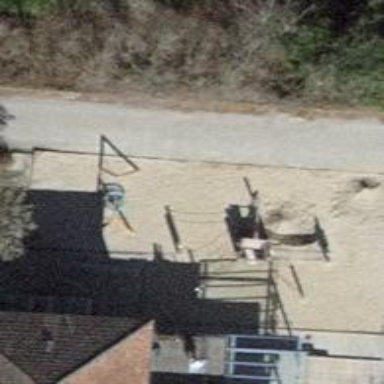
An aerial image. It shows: Playground area for leisure land.